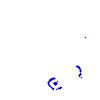
Particle: pion